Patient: sex M, age 75
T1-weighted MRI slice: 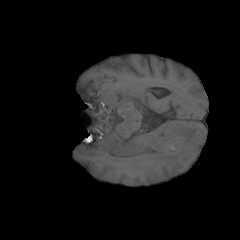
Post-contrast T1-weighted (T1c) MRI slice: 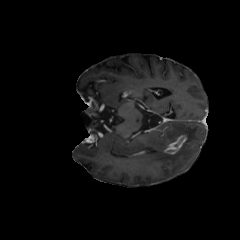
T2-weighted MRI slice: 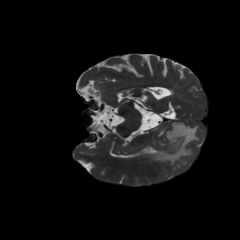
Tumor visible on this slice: yes
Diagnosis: Glioblastoma, IDH-wildtype
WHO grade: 4